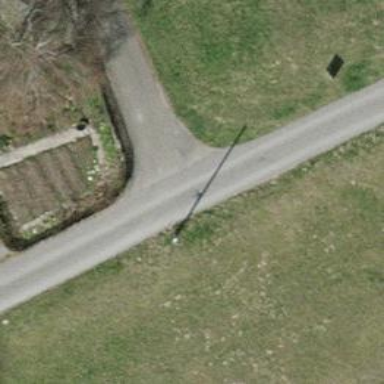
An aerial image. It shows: Guidepost with information.